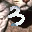
Label: 3